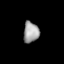
Tissue: lung
Cell type: Epithelial cells
Senescence score: 0
Nuclear area (px): 313
Mean DAPI intensity: 161.76